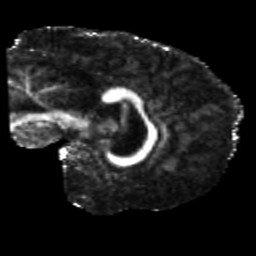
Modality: FA
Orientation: sagittal
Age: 66
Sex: male
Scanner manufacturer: siemens
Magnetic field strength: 3 T
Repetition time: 5.25 s
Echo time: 0.08 s